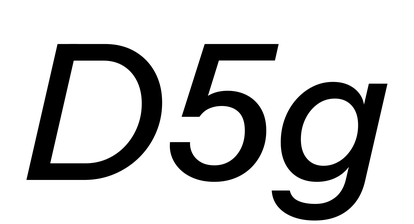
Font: InstrumentSans-Italic_Medium_Italic